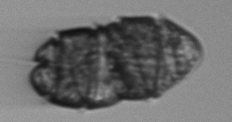
Label: Margalefidinium